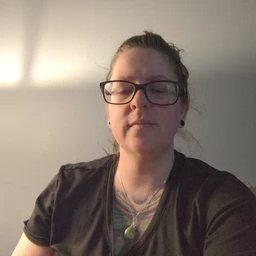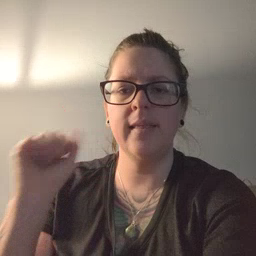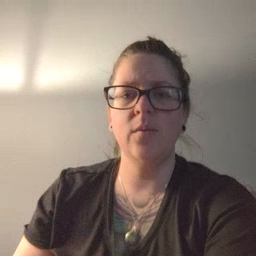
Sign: loud